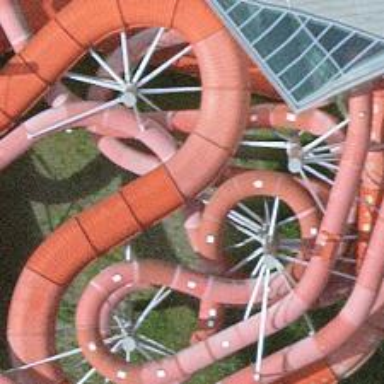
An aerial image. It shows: Water slide attraction.